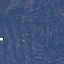
Land use / land cover: Residential